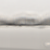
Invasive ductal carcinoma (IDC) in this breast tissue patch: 0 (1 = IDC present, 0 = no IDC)